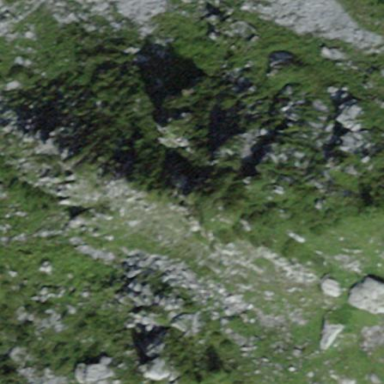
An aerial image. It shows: Landscape of bare rock.